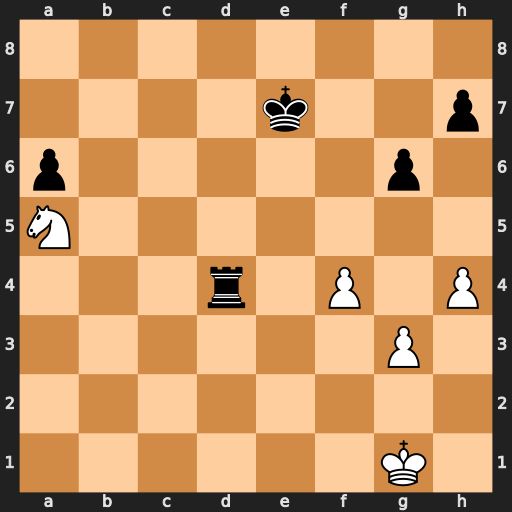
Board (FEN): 8/4k2p/p5p1/N7/3r1P1P/6P1/8/6K1
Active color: w
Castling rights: -
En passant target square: -
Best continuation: Nc6+ Ke6 Nxd4+